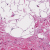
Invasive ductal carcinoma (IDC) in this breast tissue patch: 0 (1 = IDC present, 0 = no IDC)